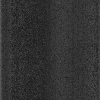
Atmospheric dust classification: dusty